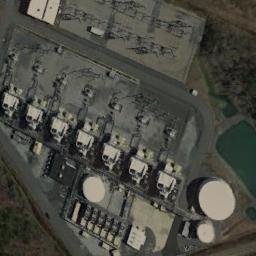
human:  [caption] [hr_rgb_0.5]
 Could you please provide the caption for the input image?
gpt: There are many neatly arranged storage tanks and many pipelines in the factory, And there is a lawn next to the factory .

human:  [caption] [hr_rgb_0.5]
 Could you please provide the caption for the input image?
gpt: There are three white storage tanks on the bare land next to some trees .

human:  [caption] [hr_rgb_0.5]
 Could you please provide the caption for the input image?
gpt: There is a green pool beside the storage tanks .

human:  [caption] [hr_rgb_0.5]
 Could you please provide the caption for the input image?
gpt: There are many buildings of different sizes next to the storage tanks .

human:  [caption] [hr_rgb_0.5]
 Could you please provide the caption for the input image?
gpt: There are three storage tanks and some buildings .